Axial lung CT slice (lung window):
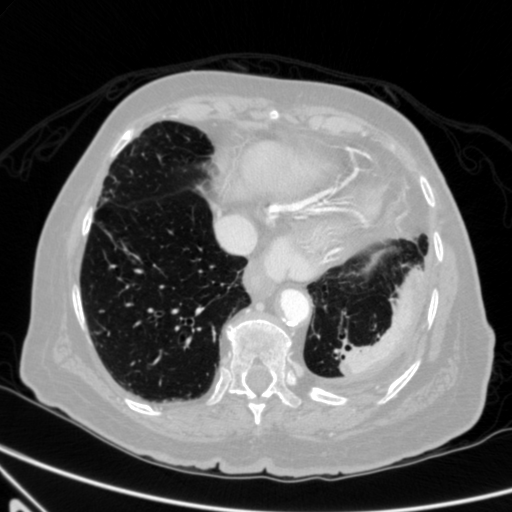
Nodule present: no